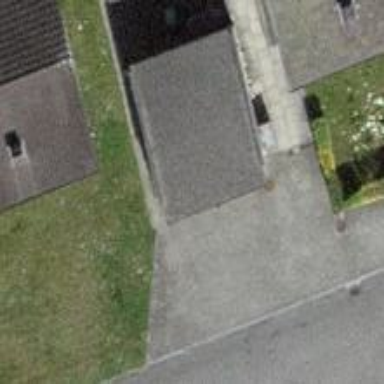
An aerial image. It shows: Garage.